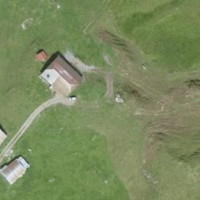
EUNIS habitat code: 26
Species observed at this site:
Gentiana verna